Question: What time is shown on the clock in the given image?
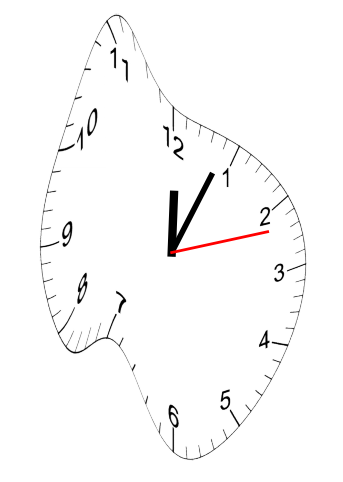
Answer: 12:04:12